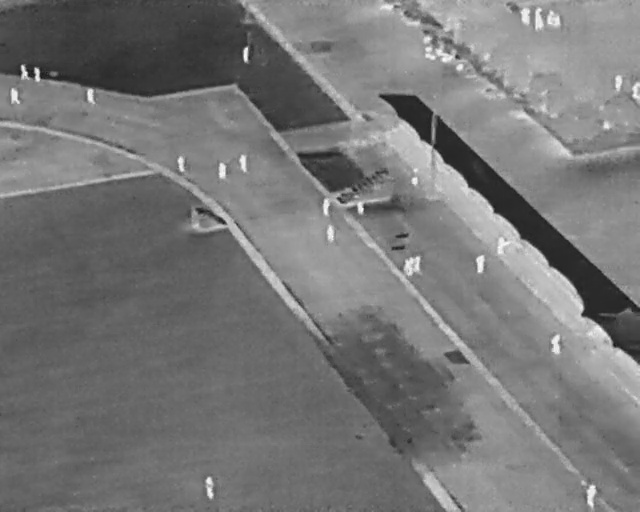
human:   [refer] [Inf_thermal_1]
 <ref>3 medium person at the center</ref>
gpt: <box>[[33, 32, 36, 34, 2], [49, 39, 52, 41, 2], [50, 44, 52, 46, 2]]</box>

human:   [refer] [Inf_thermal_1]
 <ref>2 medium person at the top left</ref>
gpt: <box>[[2, 13, 5, 15, 2], [0, 17, 3, 19, 2]]</box>

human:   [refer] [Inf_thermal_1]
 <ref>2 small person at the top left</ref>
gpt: <box>[[4, 13, 6, 15, 2], [12, 17, 15, 19, 2]]</box>

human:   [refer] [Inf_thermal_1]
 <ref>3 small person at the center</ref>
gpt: <box>[[36, 31, 39, 32, 2], [63, 34, 66, 35, 2], [55, 39, 57, 41, 2]]</box>

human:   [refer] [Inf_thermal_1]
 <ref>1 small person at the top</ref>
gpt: <box>[[37, 9, 39, 11, 2]]</box>

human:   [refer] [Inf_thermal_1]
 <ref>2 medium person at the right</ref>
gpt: <box>[[85, 66, 88, 68, 2], [73, 50, 76, 52, 2]]</box>

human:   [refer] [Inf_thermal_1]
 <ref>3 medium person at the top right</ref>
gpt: <box>[[95, 15, 97, 17, 2], [82, 2, 86, 4, 2], [80, 2, 83, 4, 2]]</box>